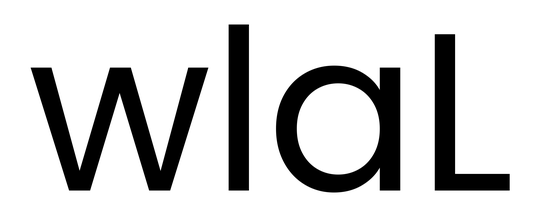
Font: Poppins-Regular